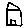
Label: house